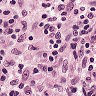
Metastatic tissue present: no